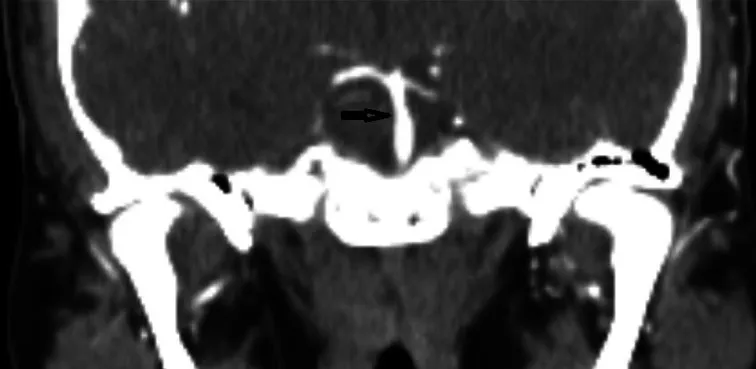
CTA coronal section 24 days post-diagnosis.
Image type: radiology (ct)